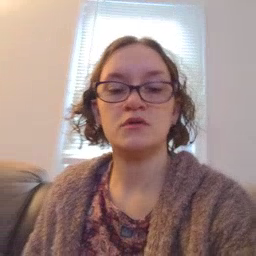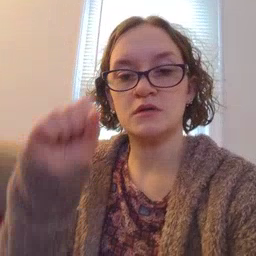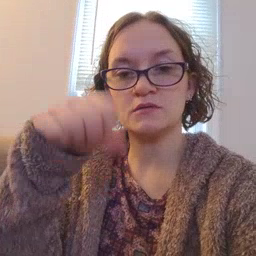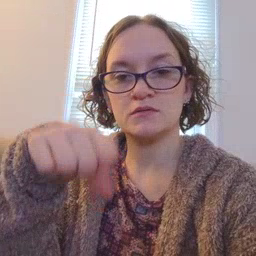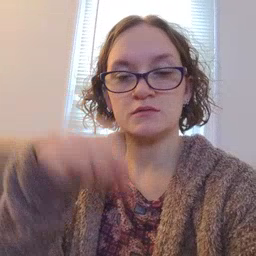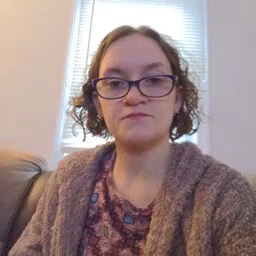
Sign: yes